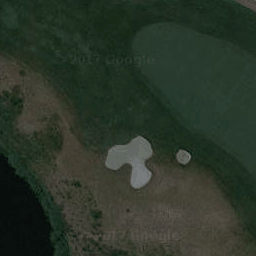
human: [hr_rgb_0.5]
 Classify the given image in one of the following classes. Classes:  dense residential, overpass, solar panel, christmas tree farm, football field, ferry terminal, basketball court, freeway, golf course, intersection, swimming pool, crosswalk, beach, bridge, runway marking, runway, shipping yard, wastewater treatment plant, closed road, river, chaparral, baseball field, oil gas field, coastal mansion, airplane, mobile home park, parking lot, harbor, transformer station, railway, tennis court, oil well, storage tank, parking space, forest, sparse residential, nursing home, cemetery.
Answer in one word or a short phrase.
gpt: golf course